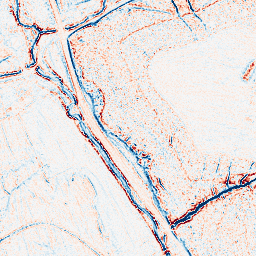
Category: edge_preserving
Decomposition family: bilateral
Decomposition parameters: d: 5
sigma_color: 150
sigma_space: 75
Upsampling method: linear_exact
Upsampling parameters: scale: 2
Upsampling scale: 2